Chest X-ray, PA view. Patient: 58 years old, sex M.
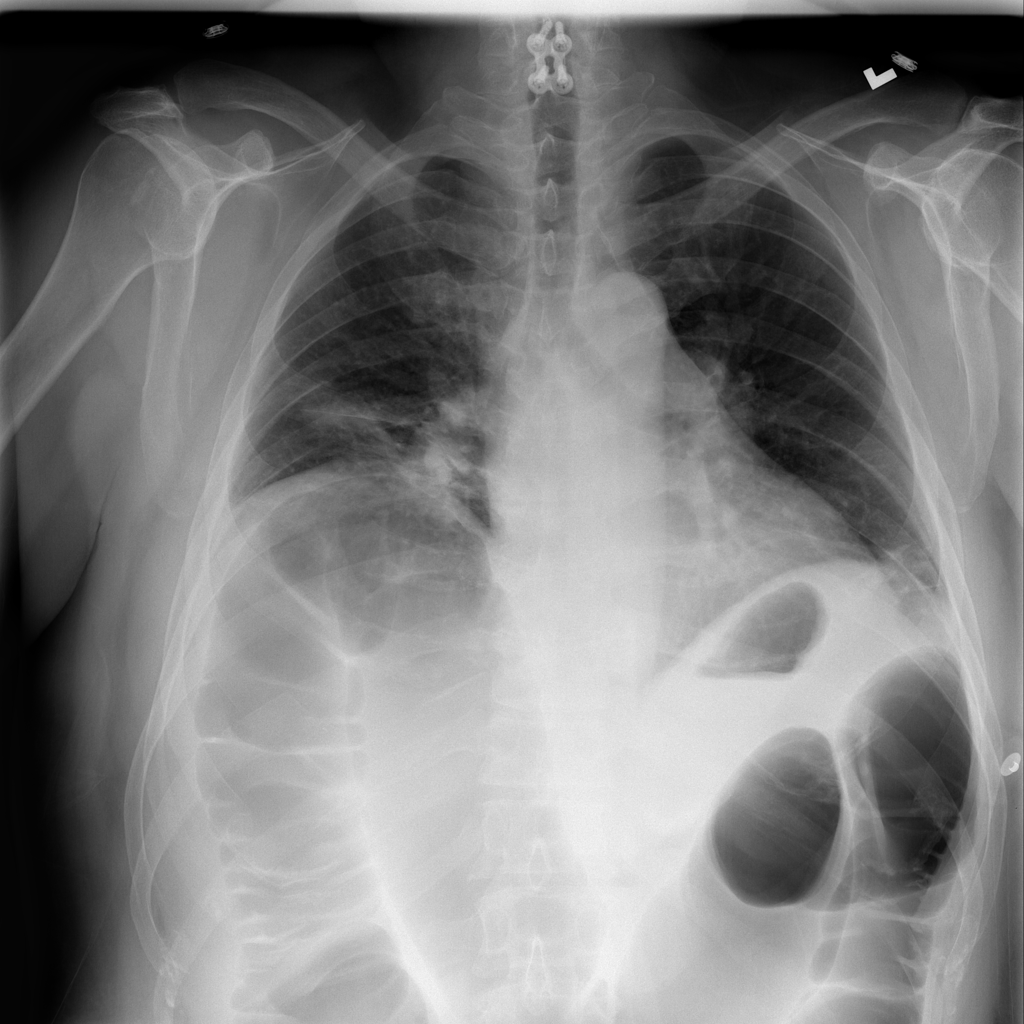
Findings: Atelectasis